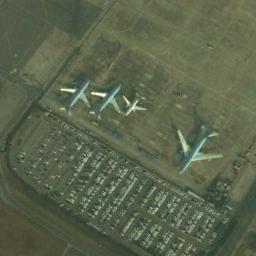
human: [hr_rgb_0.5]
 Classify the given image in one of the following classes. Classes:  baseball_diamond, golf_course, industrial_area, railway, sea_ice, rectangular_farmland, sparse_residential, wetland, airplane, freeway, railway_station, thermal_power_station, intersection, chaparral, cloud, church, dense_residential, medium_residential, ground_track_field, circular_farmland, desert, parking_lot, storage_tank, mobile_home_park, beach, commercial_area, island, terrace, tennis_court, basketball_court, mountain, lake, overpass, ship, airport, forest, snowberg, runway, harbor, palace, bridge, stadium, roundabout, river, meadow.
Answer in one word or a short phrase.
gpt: airplane